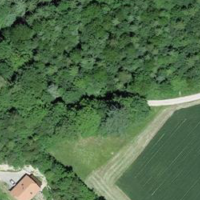
EUNIS habitat code: 44
Species observed at this site:
Prunus padus